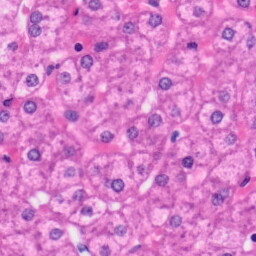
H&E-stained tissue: Liver